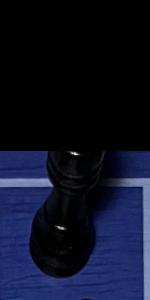
Label: Rook_Black